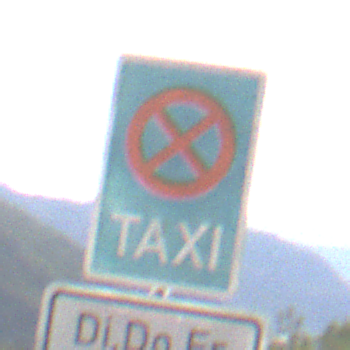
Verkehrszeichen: Taxenstand
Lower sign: ZeitangabenMitBeschraenkungAufWochentage3
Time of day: MorningAfternoon
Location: Outdoor (RoadRail)
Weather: PartlyCloudy
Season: NotSpecified
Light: Natural